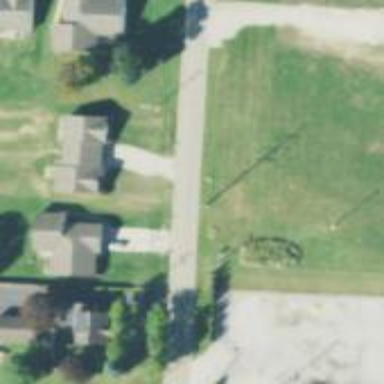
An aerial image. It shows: Power pole.